A time-domain vibration trace from a rotating-machine test bench is shown. Based on the visible evidence, which rotor condition applies: normal, misalignment, unbalance, looseness?
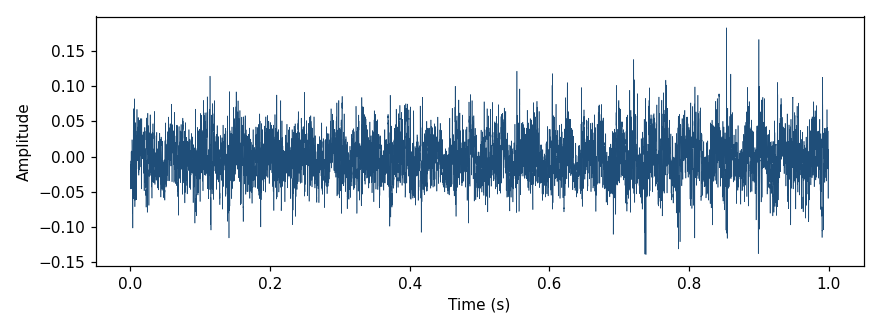
Answer: looseness